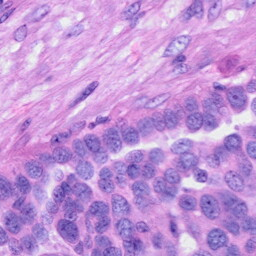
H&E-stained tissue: Ovarian